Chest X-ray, AP view. Patient: 59 years old, sex M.
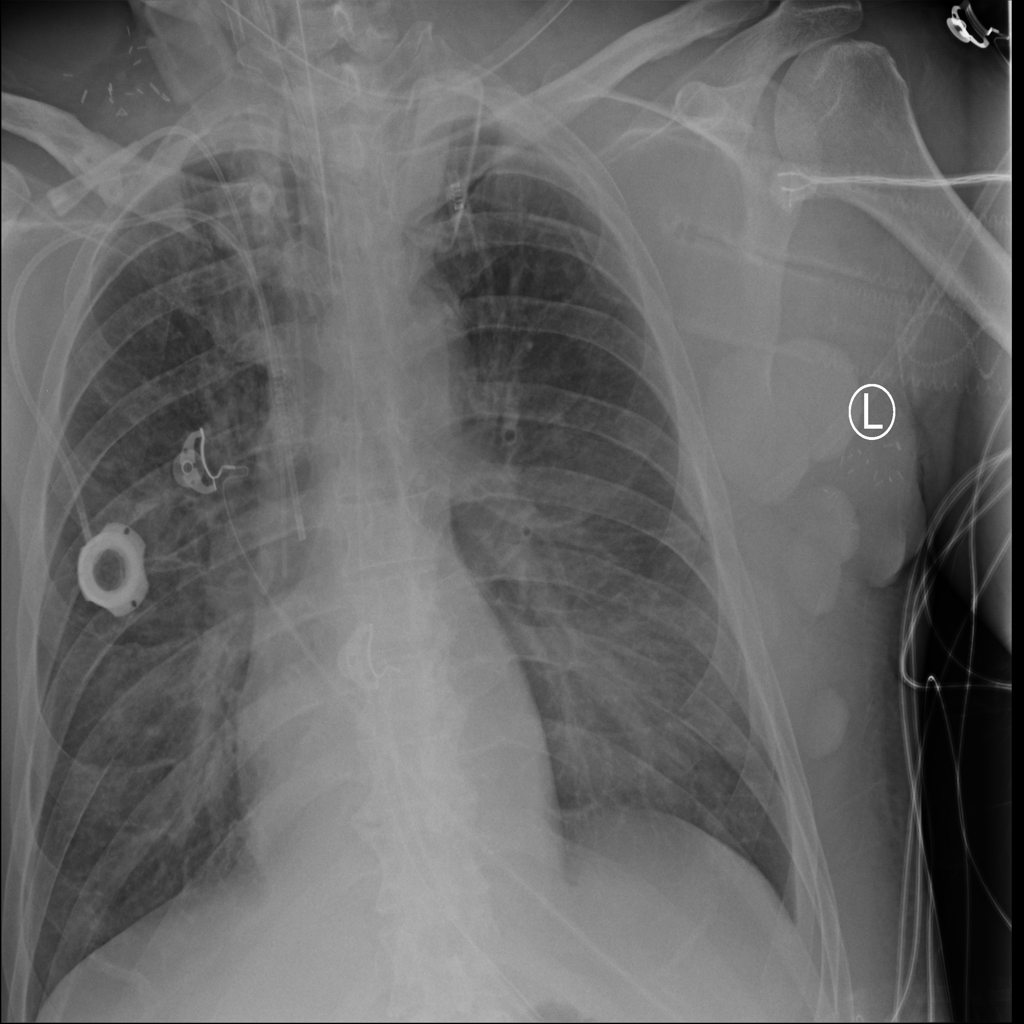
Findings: Atelectasis, Consolidation